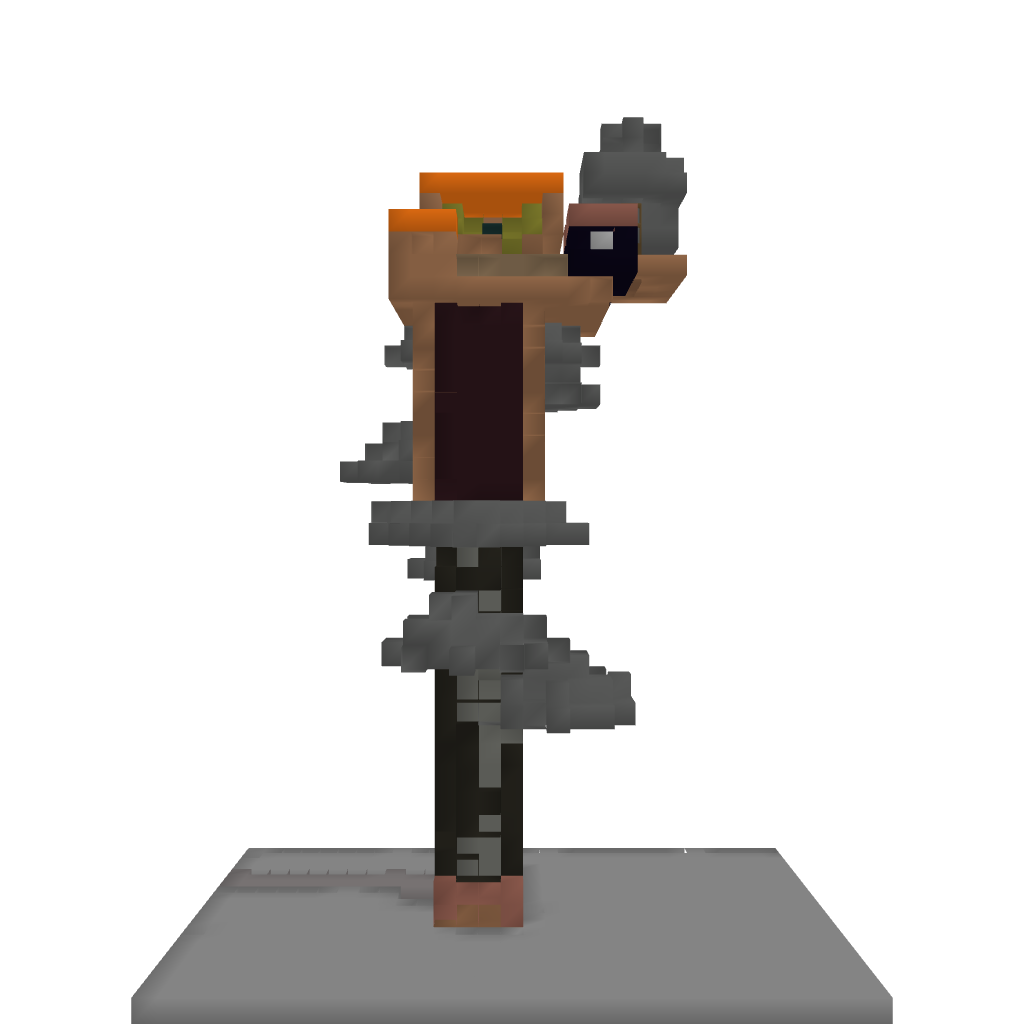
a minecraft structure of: Nice little treehouse